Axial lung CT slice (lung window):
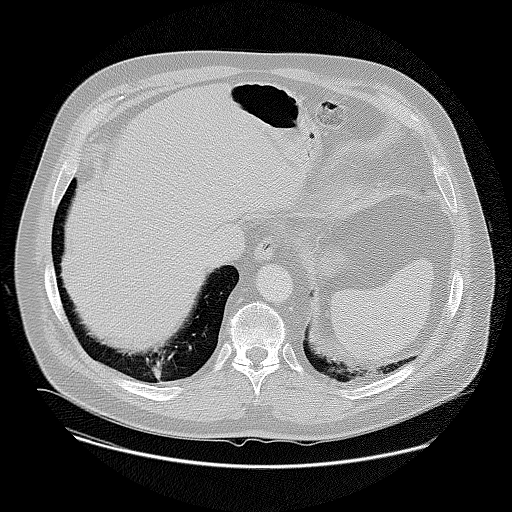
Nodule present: no